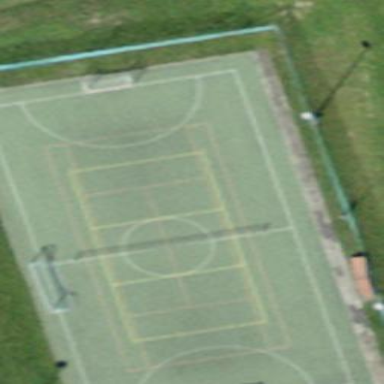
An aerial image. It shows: Pitch for leisure activities.